Question: '''
library(tidyverse)
ggplot(mpg, aes(displ, cty)) +
geom_point() +
facet_grid(rows = vars(drv), scales = "free")
'''

The ggplot code above consists of three panels '4', 'f', and 'r'. I'd like the y-axis limits to be the following for each panel:
'''
Panel y-min y-max breaks
----- ----- ----- ------
4 5 25 5
f 0 40 10
r 10 20 2
'''
How do I modify my code to accomplish this? Not sure if 'scale_y_continuous' makes more sense or 'coord_cartesian', or some combination of the two.
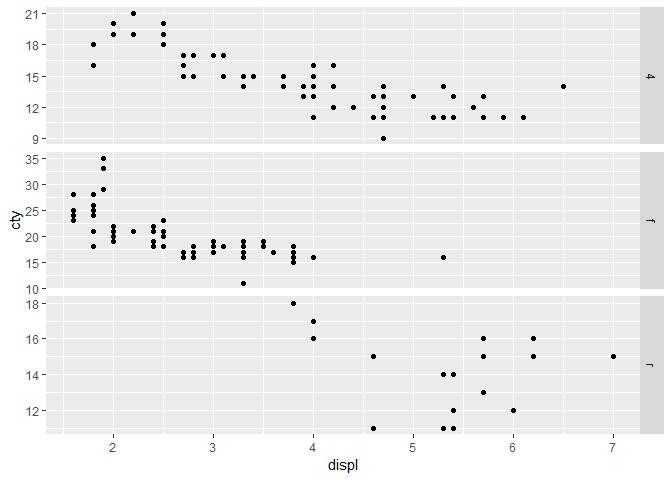
Answer: ## preliminaries
Define original plot and desired parameters for the y-axes of each facet:
'''
library(ggplot2)
g0 <- ggplot(mpg, aes(displ, cty)) +
geom_point() +
facet_grid(rows = vars(drv), scales = "free")
facet_bounds <- read.table(header=TRUE,
text=
"drv ymin ymax breaks
4 5 25 5
f 0 40 10
r 10 20 2",
stringsAsFactors=FALSE)
'''
## version 1: put in fake data points
This doesn't respect the 'breaks' specification, but it gets the bounds right:
Define a new data frame that includes the min/max values for each 'drv':
'''
ff <- with(facet_bounds,
data.frame(cty=c(ymin,ymax),
drv=c(drv,drv)))
'''
Add these to the plots (they won't be plotted since 'x' is 'NA', but they're still used in defining the scales)
'''
g0 + geom_point(data=ff,x=NA)
'''
This is similar to what 'expand_limits()' does, except that that function applies "for all panels or all plots".
## version 2: detect which panel you're in
This is ugly and depends on each group having a unique range.
'''
library(dplyr)
## compute limits for each group
lims <- (mpg
%>% group_by(drv)
%>% summarise(ymin=min(cty),ymax=max(cty))
)
'''
Breaks function: figures out which group corresponds to the set of limits it's been given ...
'''
bfun <- function(limits) {
grp <- which(lims$ymin==limits[1] & lims$ymax==limits[2])
bb <- facet_bounds[grp,]
pp <- pretty(c(bb$ymin,bb$ymax),n=bb$breaks)
return(pp)
}
g0 + scale_y_continuous(breaks=bfun, expand=expand_scale(0,0))
'''
The other ugliness here is that we have to set 'expand_scale(0,0)' to make the limits exactly equal to the group limits, which might not be the way you want the plot ...
It would be nice if the 'breaks()' function could somehow also be passed some information about which panel is currently being computed ...